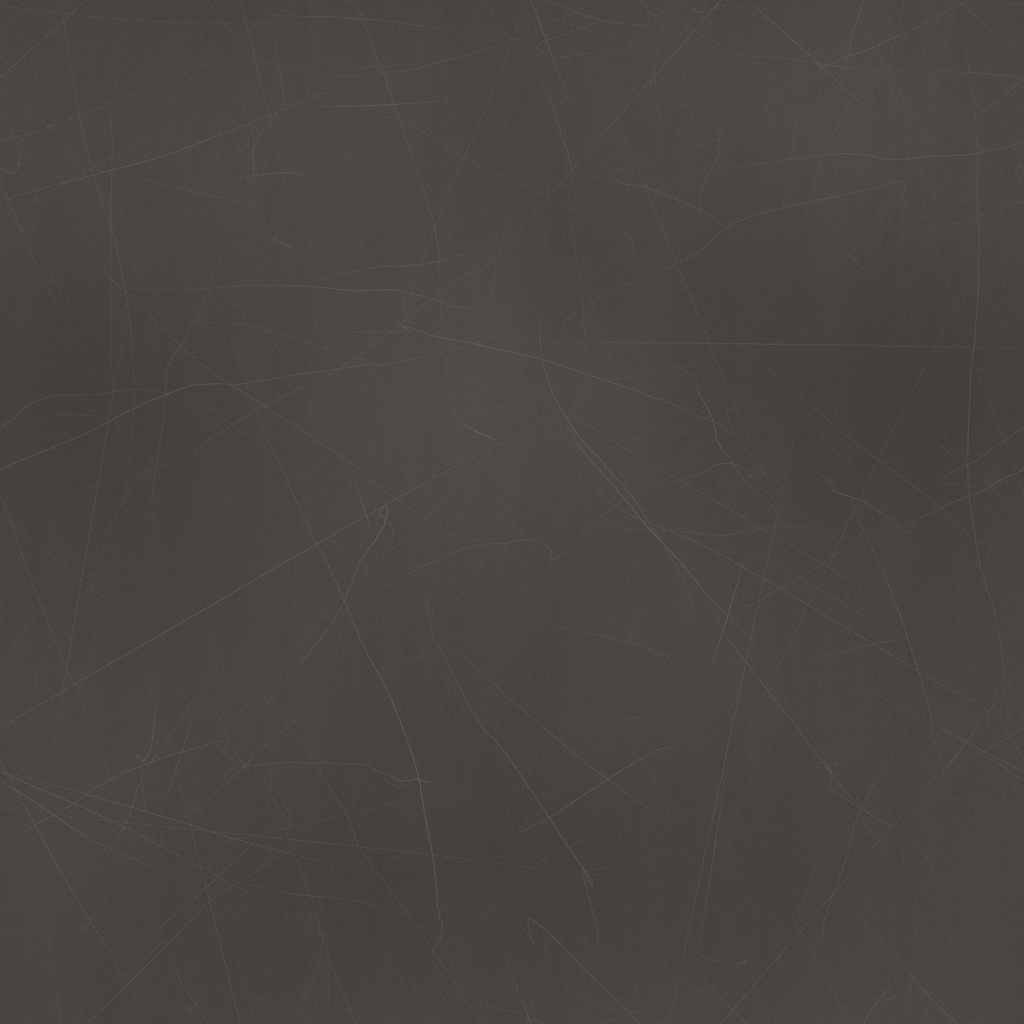
Texture map type: Color